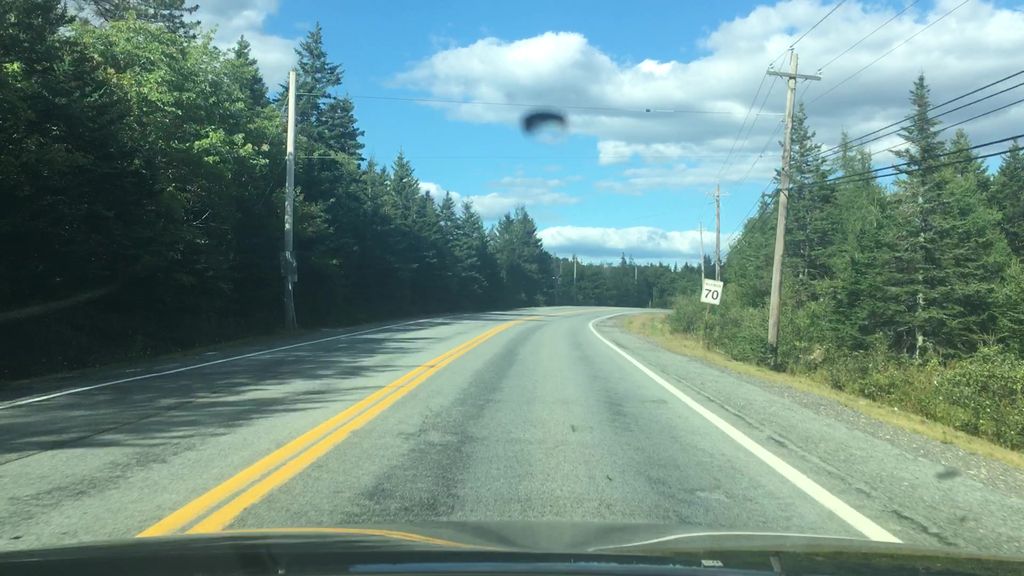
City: halifax